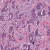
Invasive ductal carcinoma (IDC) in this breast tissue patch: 1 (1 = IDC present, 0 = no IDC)